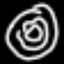
Label: donut